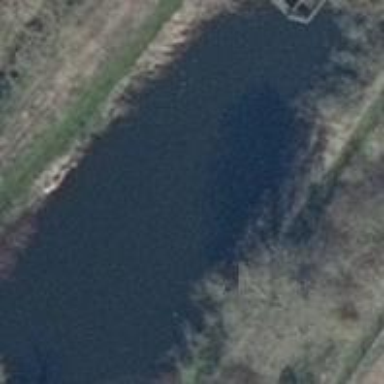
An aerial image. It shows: Pond surrounded by natural water.